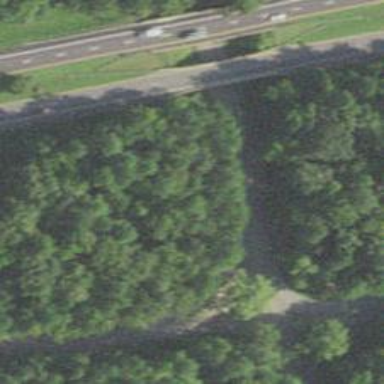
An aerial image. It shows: Motorway junction.